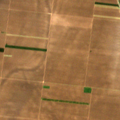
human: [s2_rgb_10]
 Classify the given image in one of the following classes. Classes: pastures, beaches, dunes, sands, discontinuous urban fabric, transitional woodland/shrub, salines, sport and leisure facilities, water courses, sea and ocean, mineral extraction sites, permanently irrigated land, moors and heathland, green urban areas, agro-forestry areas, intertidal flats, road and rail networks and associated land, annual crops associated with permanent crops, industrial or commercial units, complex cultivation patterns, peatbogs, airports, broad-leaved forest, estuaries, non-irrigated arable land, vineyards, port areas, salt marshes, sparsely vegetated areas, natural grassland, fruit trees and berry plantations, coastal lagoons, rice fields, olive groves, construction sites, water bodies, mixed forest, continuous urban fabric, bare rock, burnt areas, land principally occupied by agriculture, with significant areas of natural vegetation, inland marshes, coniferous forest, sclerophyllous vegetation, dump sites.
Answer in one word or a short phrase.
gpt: non-irrigated arable land